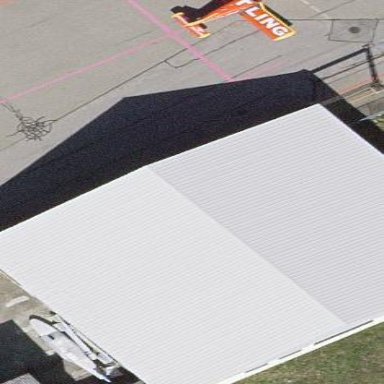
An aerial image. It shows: Hangar building.